Question: I developed a few rdlc files that I am using in my asp.net/vb.net project. the reports load great, but when I click 'export' in the toolbar, its showing up behind the data

I figure I could play around with 'Z indexes', but don't see any method explicitly for the toolbar. Any thoughts on how to fix? Below is how my code in the aspx page
'''
<asp:ReportViewer ID="ReportViewer1" runat="server" Font-Names="Verdana"
Font-Size="8pt" InteractiveDeviceInfos="(Collection)"
WaitMessageFont-Names="Verdana" WaitMessageFont-Size="14pt" Width="100%" AsyncRendering="true" SizeToReportContent="true">
<LocalReport ReportPath="Report\myReport.rdlc" EnableHyperlinks="true">
<DataSources>
<asp:ReportDataSource DataSourceId="SqlDataSource1" Name="DataSet1"/>
</DataSources>
</LocalReport>
</asp:ReportViewer>
'''
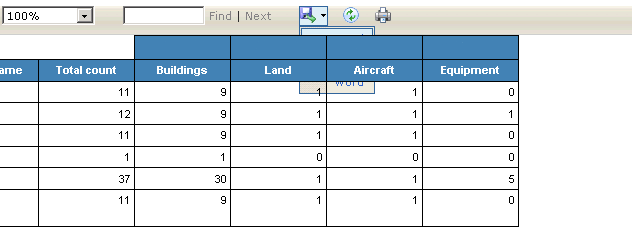
Answer: in case anyone runs into this at a later date, i added the following jquery to my .aspx file and it worked.
'''
<script type="text/javascript">
$(document).ready(function () {
$('#ctl00_appPages_ReportViewer1_ctl06_ctl04_ctl00_Menu').css('z-index', 99);
});
</script>
'''